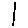
Label: line